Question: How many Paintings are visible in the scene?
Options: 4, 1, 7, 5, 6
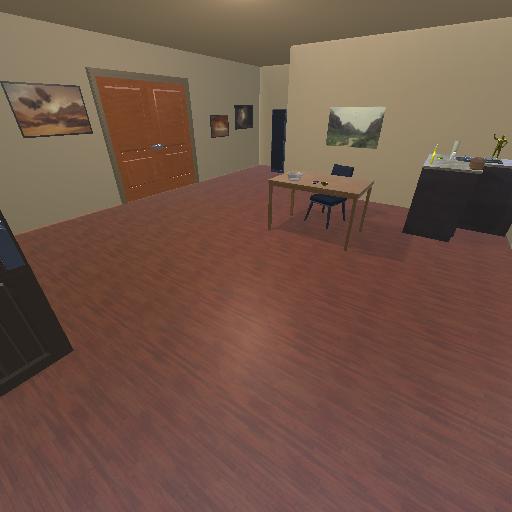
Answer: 4